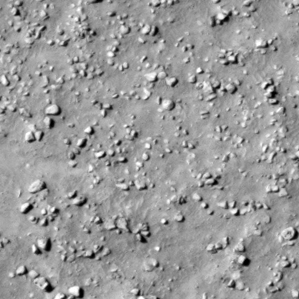
Label: non_frost